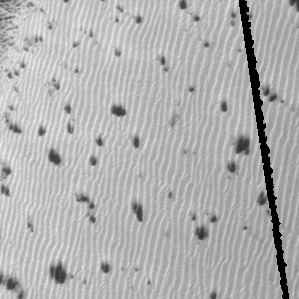
Label: frost